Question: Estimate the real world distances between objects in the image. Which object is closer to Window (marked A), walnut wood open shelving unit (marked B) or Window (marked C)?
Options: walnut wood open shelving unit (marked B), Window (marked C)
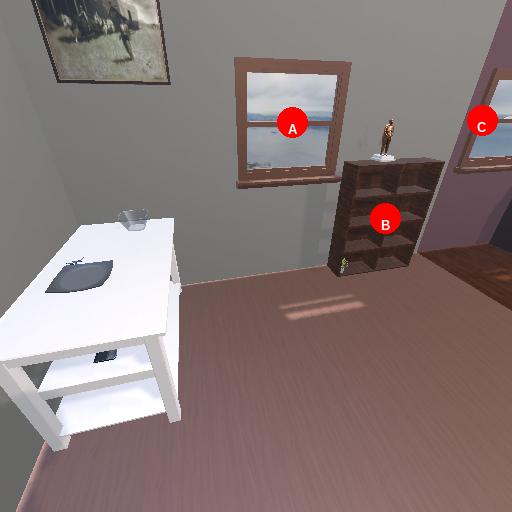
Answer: walnut wood open shelving unit (marked B)